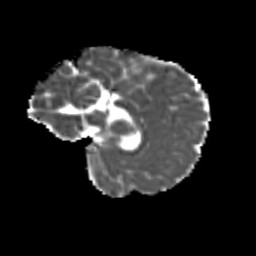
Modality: MD
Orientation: sagittal
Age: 9
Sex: female
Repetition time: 9.512 s
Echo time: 0.089 s